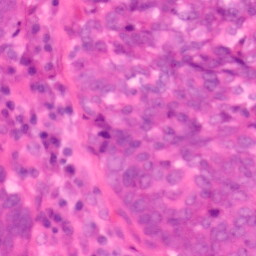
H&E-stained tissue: Colon